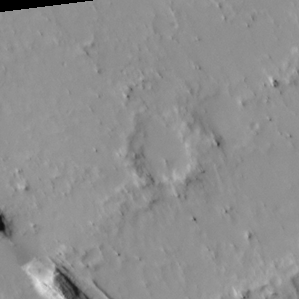
Label: non_frost